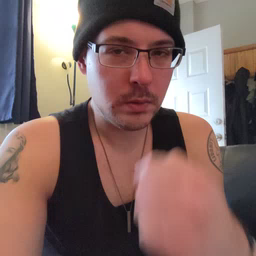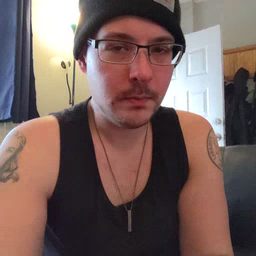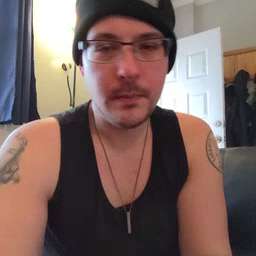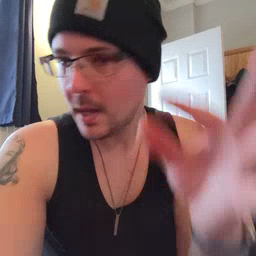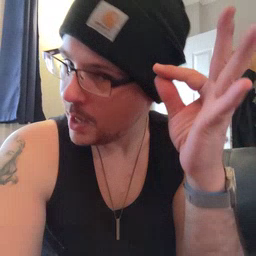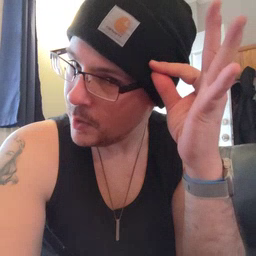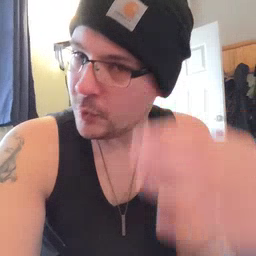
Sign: hair